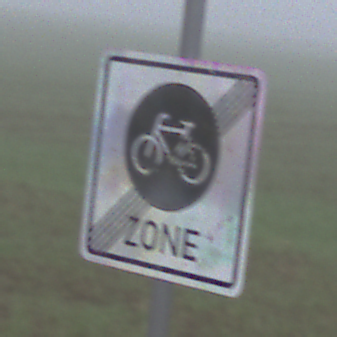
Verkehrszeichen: EndeFahrradzone
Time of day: MorningAfternoon
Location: Outdoor (RoadRail)
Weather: Overcast
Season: NotSpecified
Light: Natural